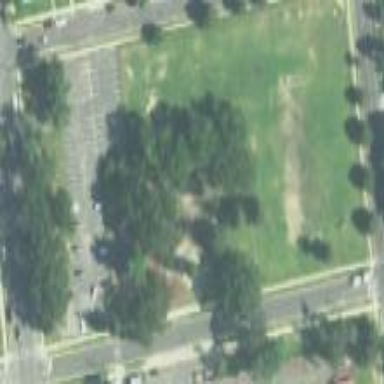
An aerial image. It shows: Recreation ground.